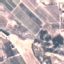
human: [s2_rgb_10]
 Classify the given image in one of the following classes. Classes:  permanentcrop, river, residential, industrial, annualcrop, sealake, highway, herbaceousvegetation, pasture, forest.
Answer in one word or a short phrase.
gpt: PermanentCrop